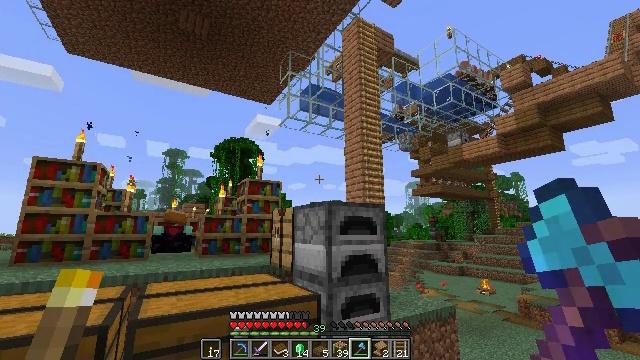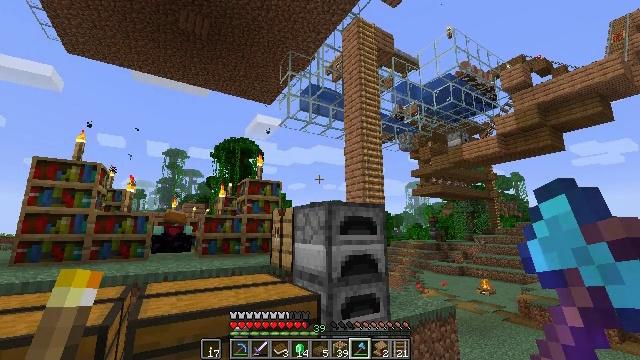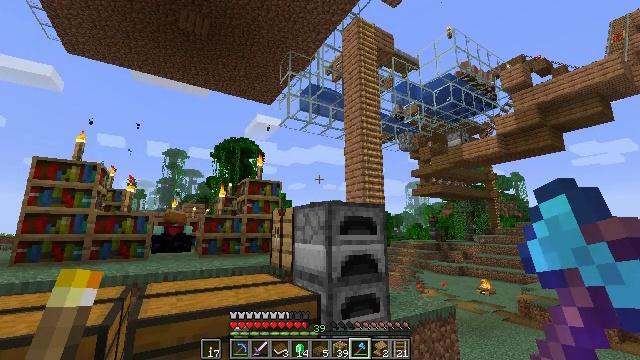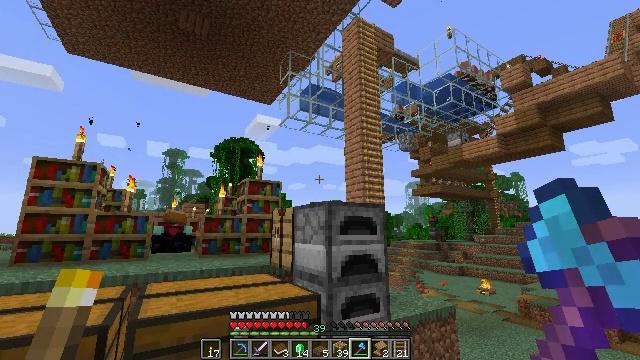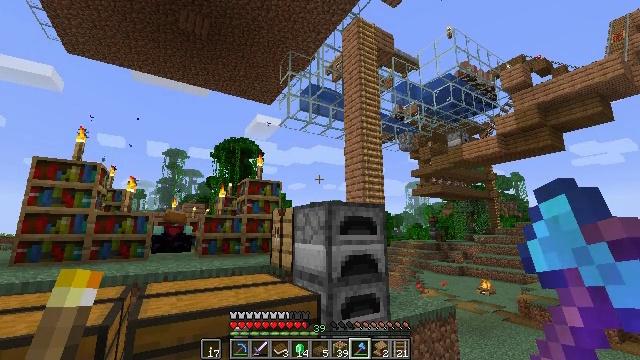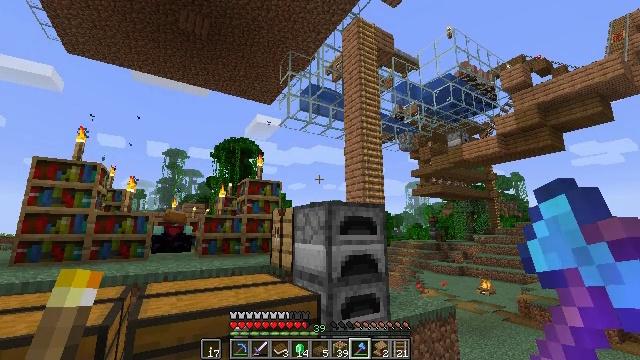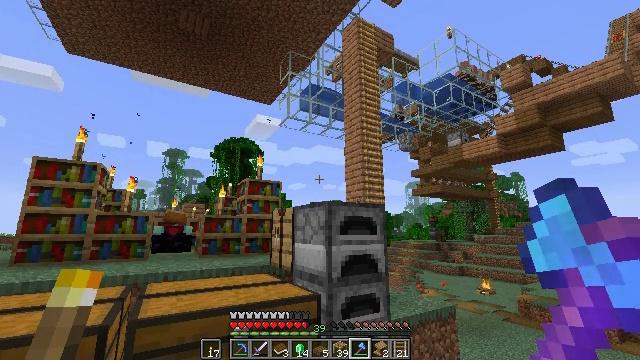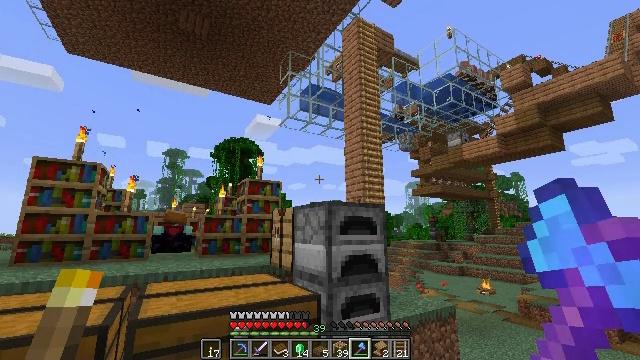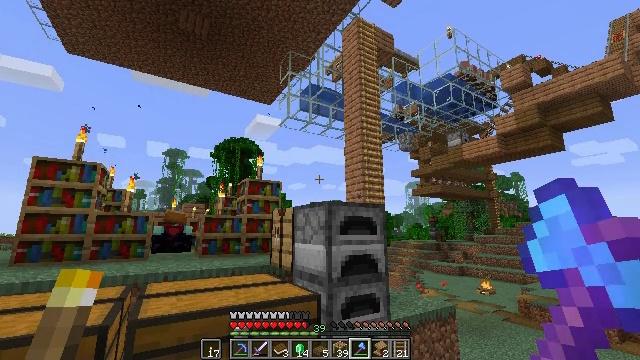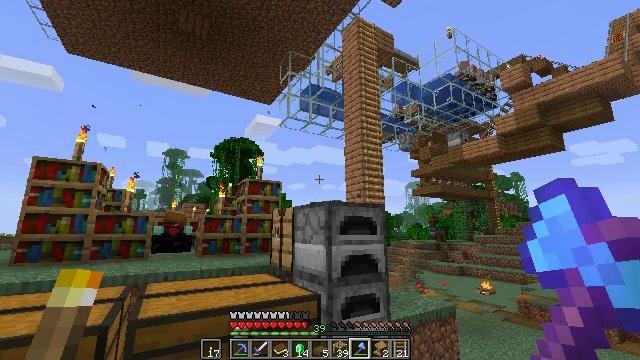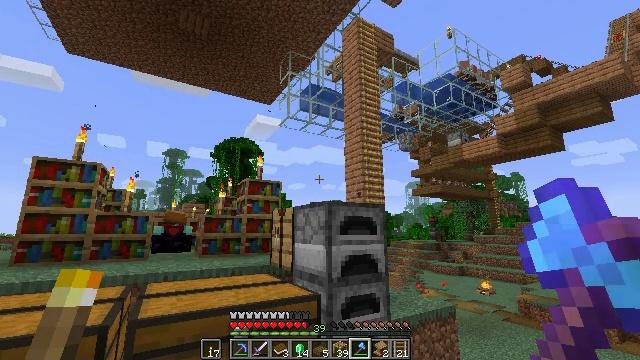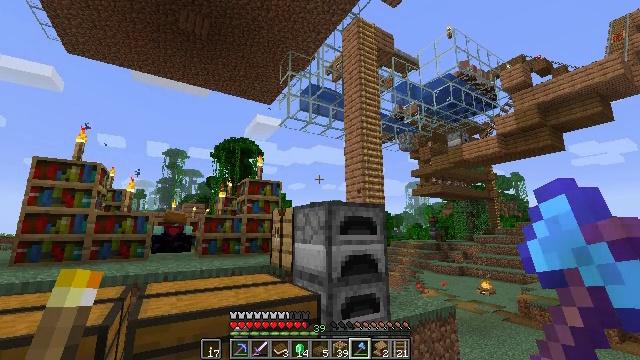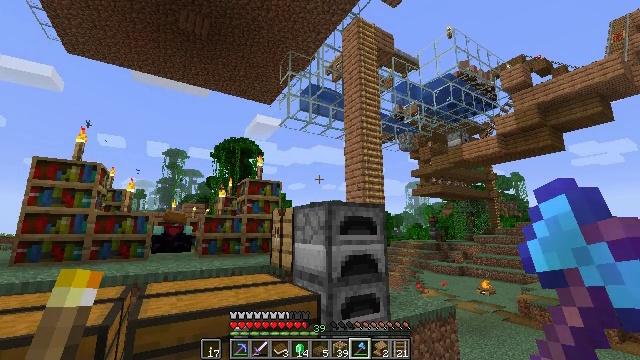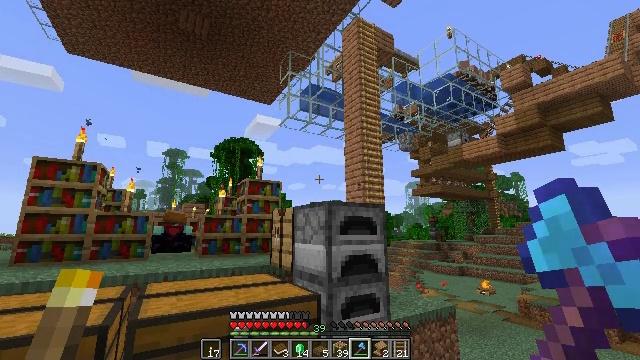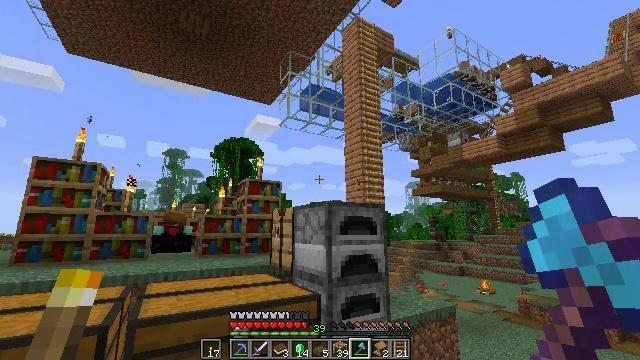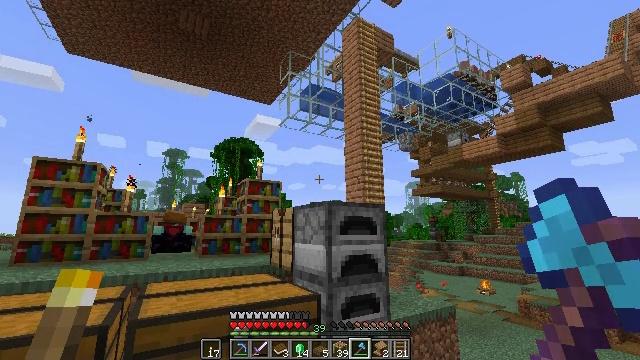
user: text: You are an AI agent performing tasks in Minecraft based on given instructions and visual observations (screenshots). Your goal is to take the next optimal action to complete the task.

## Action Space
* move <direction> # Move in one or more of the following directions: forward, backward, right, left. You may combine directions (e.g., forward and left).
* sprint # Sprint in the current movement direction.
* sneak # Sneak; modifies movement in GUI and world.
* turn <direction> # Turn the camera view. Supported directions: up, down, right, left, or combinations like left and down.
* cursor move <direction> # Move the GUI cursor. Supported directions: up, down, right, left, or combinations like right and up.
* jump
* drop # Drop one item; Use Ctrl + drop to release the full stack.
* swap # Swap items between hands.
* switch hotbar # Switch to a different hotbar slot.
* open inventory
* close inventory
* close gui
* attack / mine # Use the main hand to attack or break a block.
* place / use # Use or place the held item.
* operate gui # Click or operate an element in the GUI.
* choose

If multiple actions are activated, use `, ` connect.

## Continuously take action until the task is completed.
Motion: motion action
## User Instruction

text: Break the spruce slab from a structure.
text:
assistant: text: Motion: no_op
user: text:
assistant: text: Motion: no_op
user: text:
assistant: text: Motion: no_op
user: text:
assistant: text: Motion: no_op
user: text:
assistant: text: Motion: no_op
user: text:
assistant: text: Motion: no_op
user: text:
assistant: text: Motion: no_op
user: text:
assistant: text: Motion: no_op
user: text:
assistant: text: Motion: no_op
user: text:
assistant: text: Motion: no_op
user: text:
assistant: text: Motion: no_op
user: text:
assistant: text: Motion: no_op
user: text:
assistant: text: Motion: no_op
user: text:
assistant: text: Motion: no_op
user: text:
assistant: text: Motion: no_op
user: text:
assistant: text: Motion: no_op
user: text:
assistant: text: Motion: no_op
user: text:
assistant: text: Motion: no_op
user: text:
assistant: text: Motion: no_op
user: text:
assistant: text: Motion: no_op
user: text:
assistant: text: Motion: no_op
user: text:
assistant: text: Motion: no_op
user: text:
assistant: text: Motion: no_op
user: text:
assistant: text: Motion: no_op
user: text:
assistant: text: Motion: no_op
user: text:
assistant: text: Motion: no_op
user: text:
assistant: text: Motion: no_op
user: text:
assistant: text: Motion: no_op
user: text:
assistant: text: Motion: no_op
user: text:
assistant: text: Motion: no_op